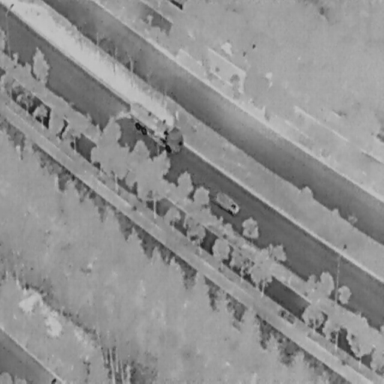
There is an OtherVehicle in the infrared image.